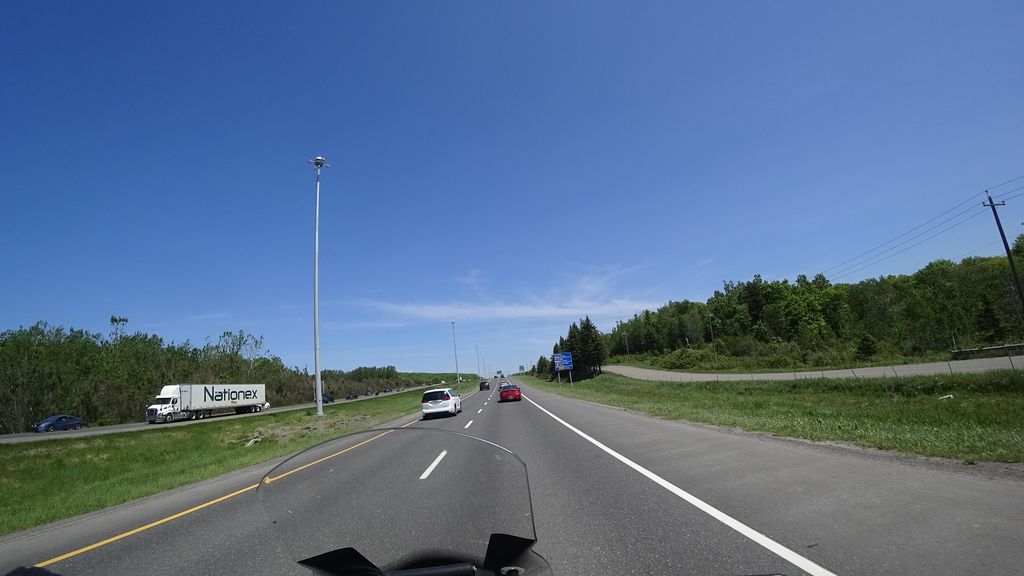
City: quebec_city